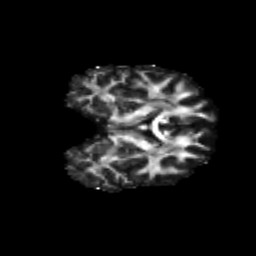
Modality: FA
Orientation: coronal
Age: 49
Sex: female
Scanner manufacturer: siemens
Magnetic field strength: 3 T
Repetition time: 4.71 s
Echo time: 0.0906 s